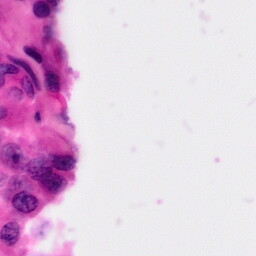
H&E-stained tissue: Pancreatic